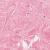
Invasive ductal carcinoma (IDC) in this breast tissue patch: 0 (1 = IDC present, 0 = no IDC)